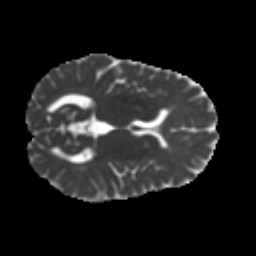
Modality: MD
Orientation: axial
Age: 42
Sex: female
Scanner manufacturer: ge
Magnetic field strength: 3 T
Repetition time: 7.8 s
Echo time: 0.0606 s